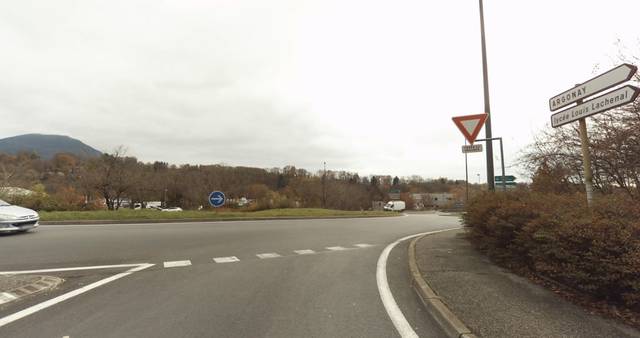
Region: France
Coordinates: 45.938, 6.14